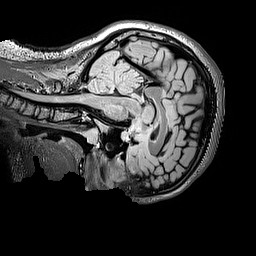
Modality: FLAIR
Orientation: sagittal
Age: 12
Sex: female
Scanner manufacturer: siemens
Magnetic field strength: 3 T
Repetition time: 5 s
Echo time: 0.388 s